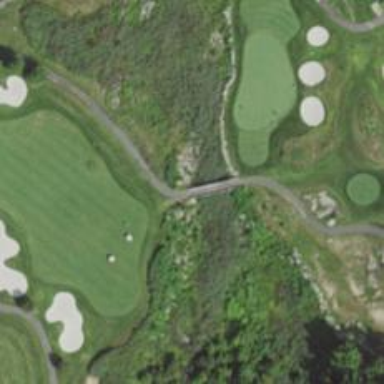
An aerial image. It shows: Bridge over path used as golf cartpath.